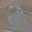
Label: 2